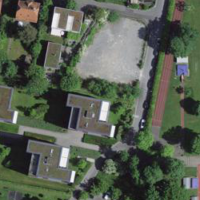
EUNIS habitat code: 54
Species observed at this site:
Trifolium repens